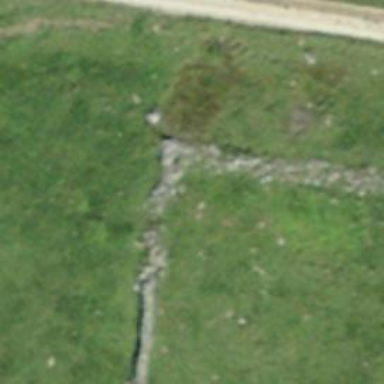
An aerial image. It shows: Wall is shown in the image.